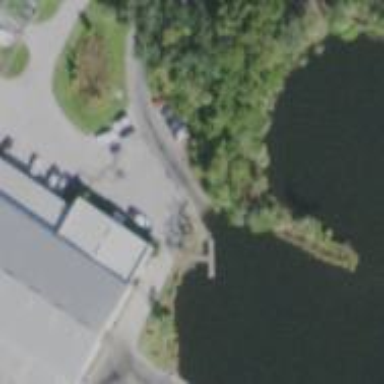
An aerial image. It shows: Slipway on leisure land.